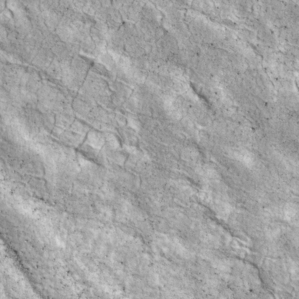
Label: non_frost